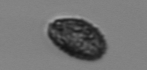
Label: Pseudochattonella_farcimen